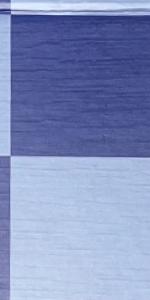
Label: Empty